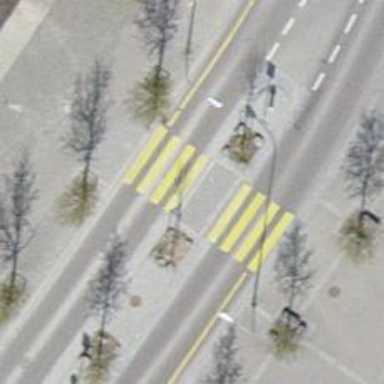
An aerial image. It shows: Kerb serving as barrier.